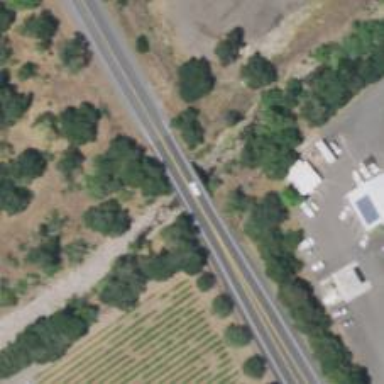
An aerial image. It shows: Bridge called Silverado Trail.